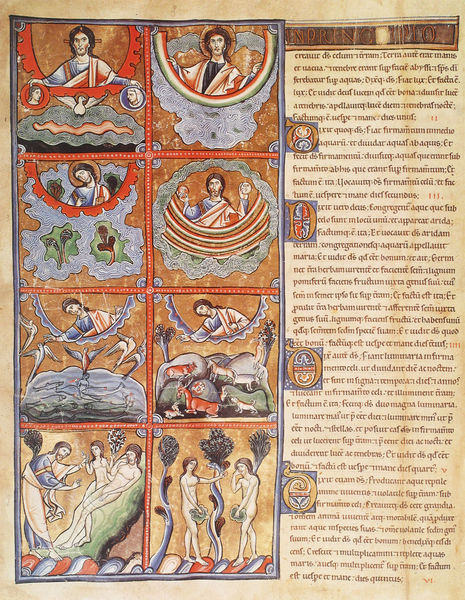
Titel: Souvigny Bibel
Institution: Moulins, Bibliothèque Municipale
Schlagwörter: baum, blau, wasser, rot, tiere, taube, vögel, gold, schrift, adam, eva, buch, schlange, buchseite, fische, feigenblatt, regenbogen, buchstaben religion vergilbt